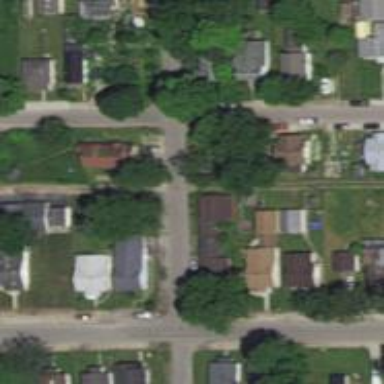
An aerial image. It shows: Alley classified as service road.